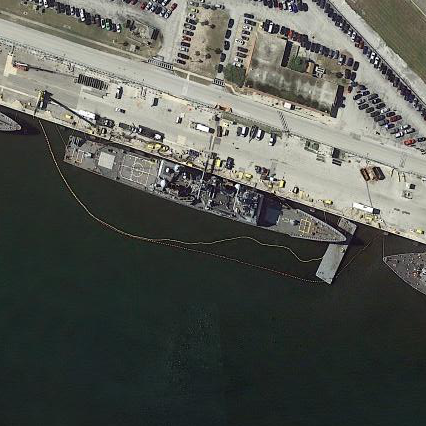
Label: cruiser